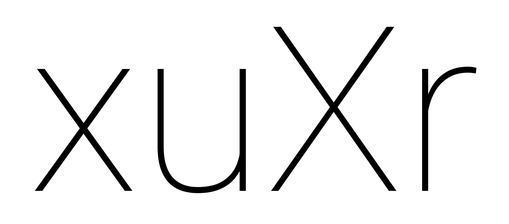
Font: Roboto_Thin